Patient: sex M, age 43
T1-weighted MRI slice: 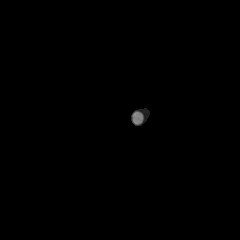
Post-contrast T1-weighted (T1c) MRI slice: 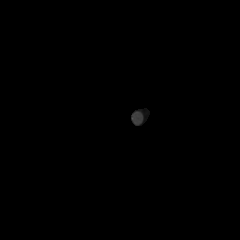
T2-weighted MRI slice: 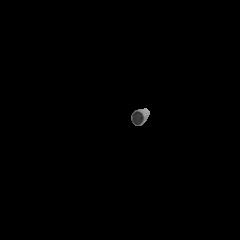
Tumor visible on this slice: no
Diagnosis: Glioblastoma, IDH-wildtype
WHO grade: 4